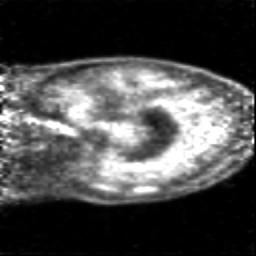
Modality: PET
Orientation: sagittal
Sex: female
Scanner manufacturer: siemens